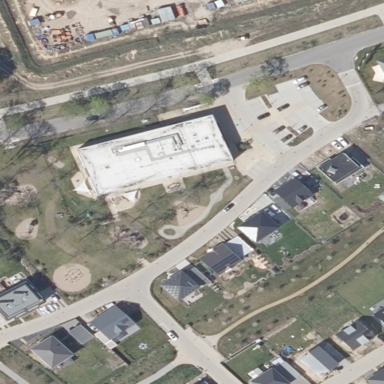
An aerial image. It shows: Kindergarten.